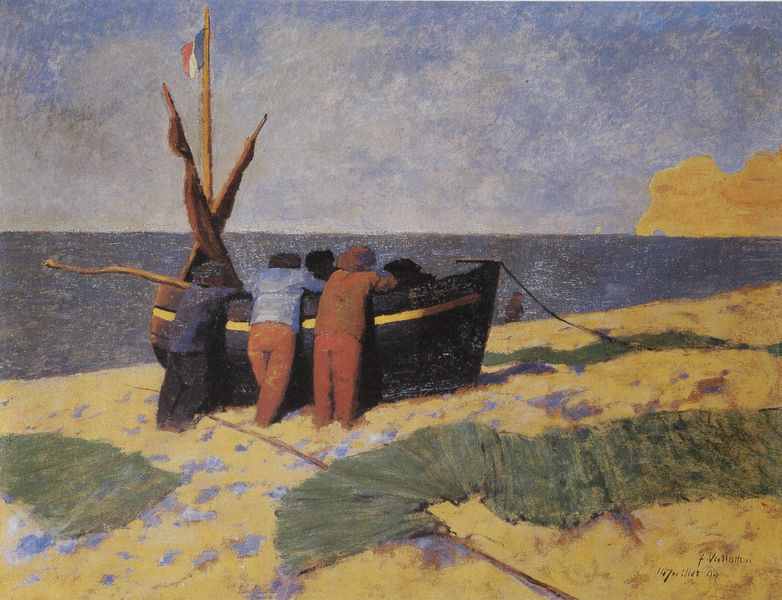
Titel: Le 14 juillet à Etretat, Der 14. Juli in Etretat
Künstler: Félix Vallotton
Standort: Schweiz
Institution: Privatsammlung
Schlagwörter: berg, blau, felsen, gemälde, gruppe, himmel, mann, meer, schatten, wasser, weiß, wolken, fluss, gelb, grün, impressionismus, landschaft, menschen, ocker, sand, see, ufer, braun, frankreich, grau, hell, holz, hut, hüte, licht, männer, orange, rücken, schwarz, blick, gras, rot, flächig, hose, mütze, leinen, sehen, steine, bild, fünf, signatur, erde, ferne, horizont, horizontlinie, sonne, land, stoff, drei, anhöhe, boot, kahn, kinder, ruder, küste, rückenansicht, schiff, segel, strand, italien, beobachten, buben, fahne, fischer, flagge, hosen, jungen, knaben, leine, mast, moderne, netze, pointilismus, rede, rudel, schiffer, sciff, segelschiff, tricolor, trikolore, wassrer, datierung, bug, französische flagge, reling, tricolore, impressionismu, palme, klippe, seil, geld, balu, muscheln, netz, grundfarben, heck, bott, skizzenhaft, bot, seeleute, merge, 5, fahne frankreich